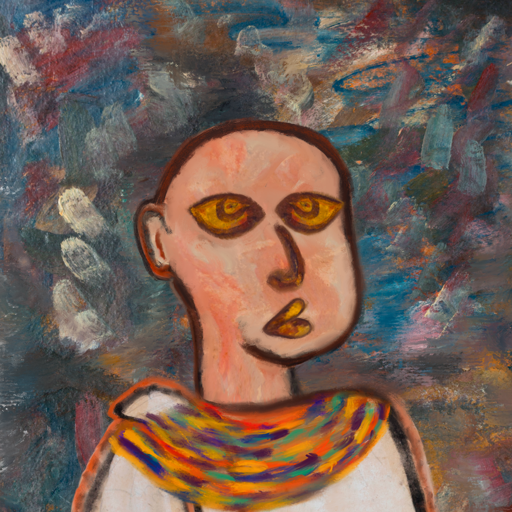
Background: Boggyland, Head And Neck Side: Roy_Bahadur, Face Side: Comrade, Bust: Roy_Bahadur, Hair Side: Blank, Head Accessory: Blank, Second Necklace: An_Impression_2, Necklace: Blank, Baby: Blank